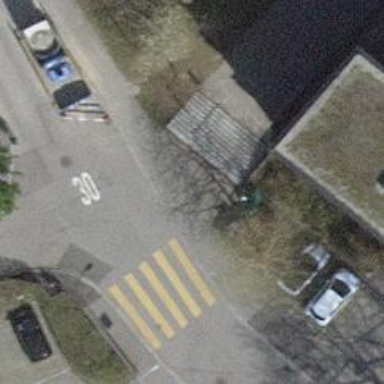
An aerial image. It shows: Set of steps on the road.